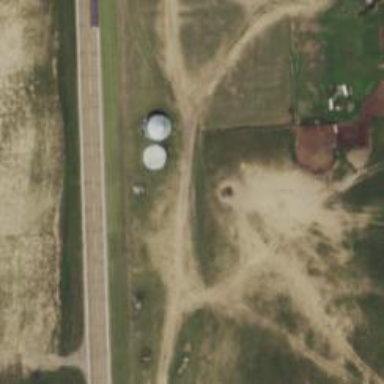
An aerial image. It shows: Silo.